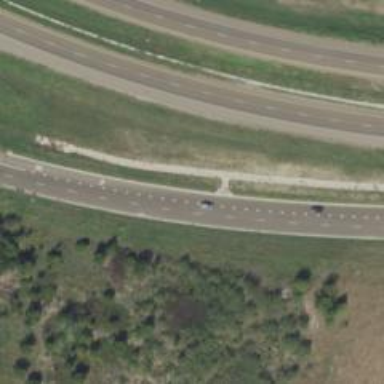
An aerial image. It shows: Secondary road with frontage road.